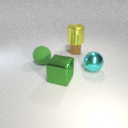
small brown metal cylinder behind large cyan metal sphere